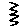
Label: zigzag